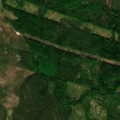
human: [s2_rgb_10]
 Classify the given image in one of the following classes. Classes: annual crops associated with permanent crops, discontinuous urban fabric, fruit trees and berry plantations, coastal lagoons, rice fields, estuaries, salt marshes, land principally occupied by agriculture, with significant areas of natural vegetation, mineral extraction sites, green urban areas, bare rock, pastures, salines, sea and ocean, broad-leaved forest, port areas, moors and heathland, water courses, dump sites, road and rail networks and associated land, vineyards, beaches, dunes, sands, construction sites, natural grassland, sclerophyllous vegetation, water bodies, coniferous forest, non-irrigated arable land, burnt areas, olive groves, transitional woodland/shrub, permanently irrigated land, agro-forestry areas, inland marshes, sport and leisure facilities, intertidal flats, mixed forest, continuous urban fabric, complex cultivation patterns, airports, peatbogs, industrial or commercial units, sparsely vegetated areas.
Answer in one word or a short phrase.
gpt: coniferous forest, mixed forest, transitional woodland/shrub